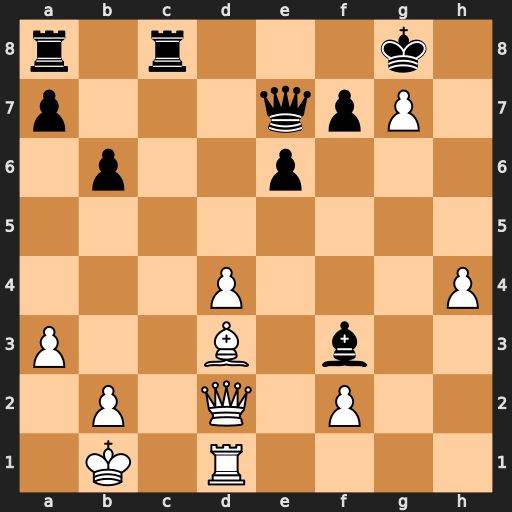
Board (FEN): r1r3k1/p3qpP1/1p2p3/8/3P3P/P2B1b2/1P1Q1P2/1K1R4
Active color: w
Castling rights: -
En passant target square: -
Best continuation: Qh6 f5 Rg1